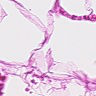
Metastatic tissue present: no